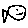
Label: fish